Field crop: tomato
Growth stage: 1
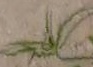
Species: cyperus